Question: I'm drawing text in OpenGL using FTGL library and everything works just fine, however I would like to add shadow to the text. What I tried is drawing same text with black color and then draw text above that with normal color like this (pseudocode):
'''
glColor3f(0, 0, 0); // outline color
DrawText(x-1, y-1, str);
DrawText(x+1, y-1, str);
DrawText(x+1, y+1, str);
DrawText(x-1, y+1, str);
glColor3f(1, 1, 1); // primary color
DrawText(x,y,str);
'''
But I have to draw the text 5 times and it still does not look very good.
I would like to get something like on the screenshot

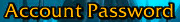
Answer: There are probably a lot of ways to achieve that - some with higher quality than others.
Here's what I would do:
1. render the text to an in-memory grayscale pixmap.
2. perform a gaussian blur on it (probably using a fast library such as QImageBlitz or ImageMagick). The blur radius should be about 2-3px.
3. apply a steep tone-curve to the blurred image, so the luminance range [0.0, 0.9] is mapped to nearly 0.0. This makes it stop being blurry, and the result is a "fattened" version of the text. The tone curve should look something like this:
4. render that as the shadow, in black (using an appropriate blending mode to emulate alpha-blending). Then render the regular yellow text on top of it (with a small offset of your choice).
Also, you can use different tone-curves depending on how soft a shadow you want. A linear tone-curve would give a very soft shadow.